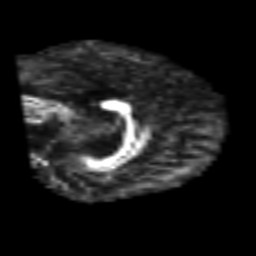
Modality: FA
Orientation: sagittal
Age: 25
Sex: male
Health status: healthy